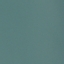
Land use / land cover: SeaLake